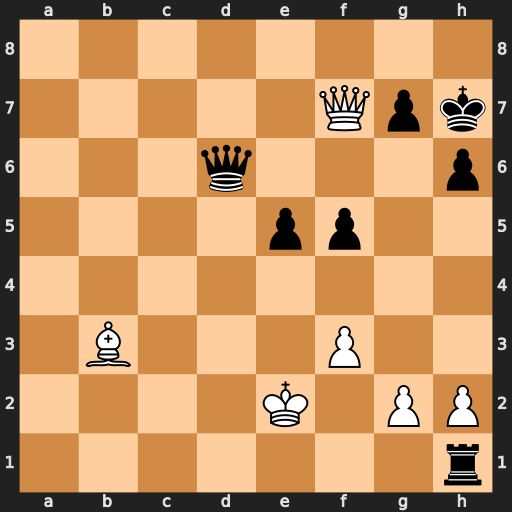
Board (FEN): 8/5Qpk/3q3p/4pp2/8/1B3P2/4K1PP/7r
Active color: w
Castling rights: -
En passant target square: -
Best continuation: Qxf5+ Qg6 Bg8+ Kxg8 Qxg6